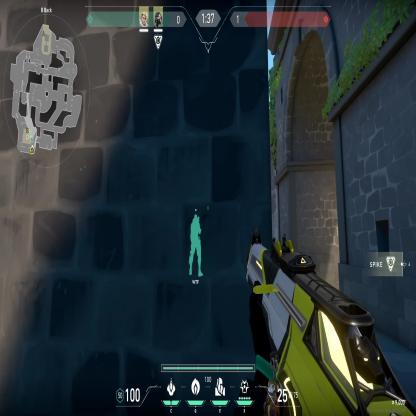
Label: teammate